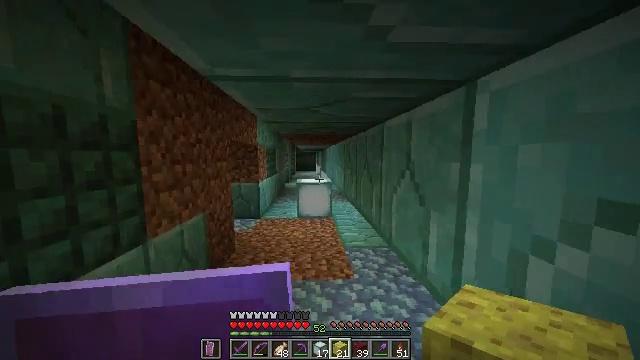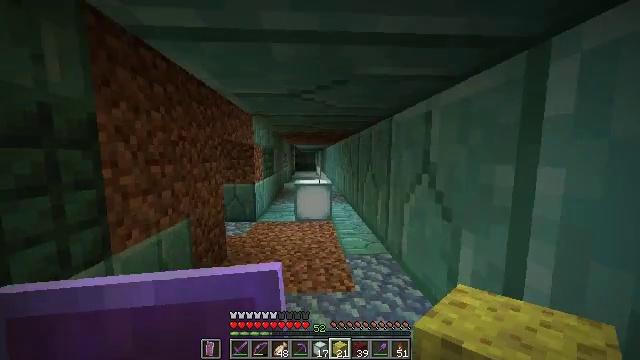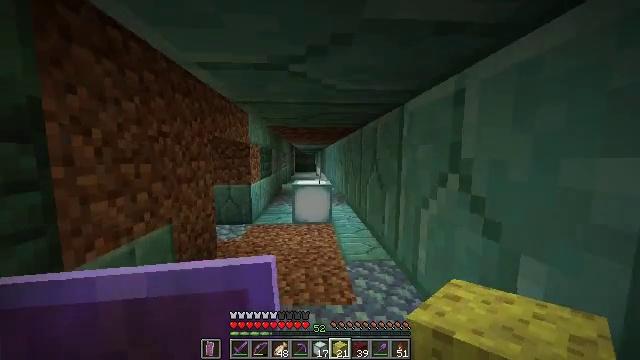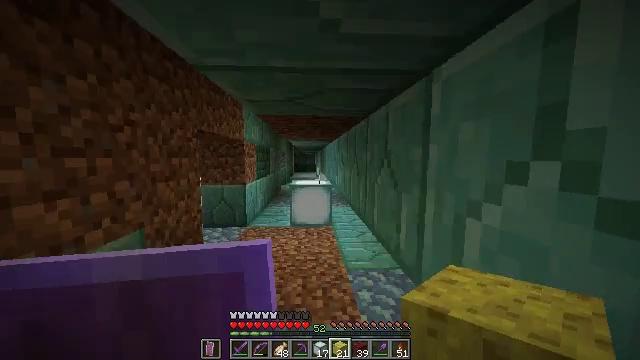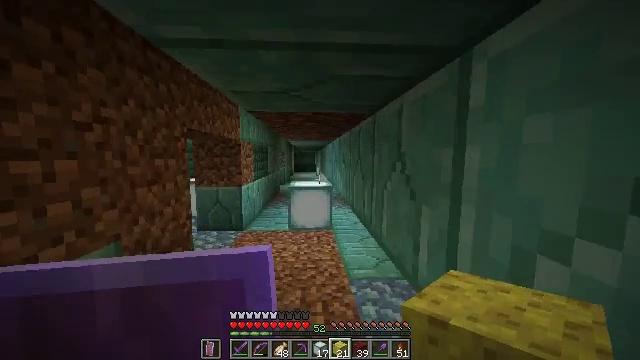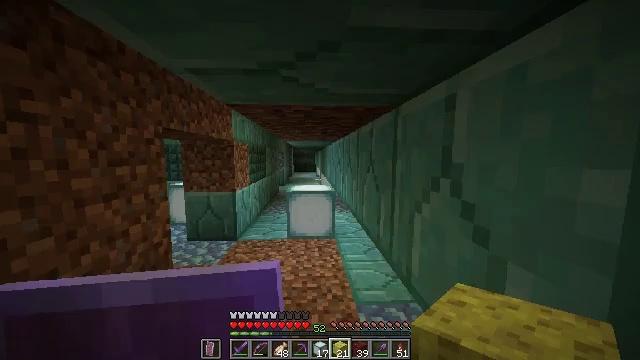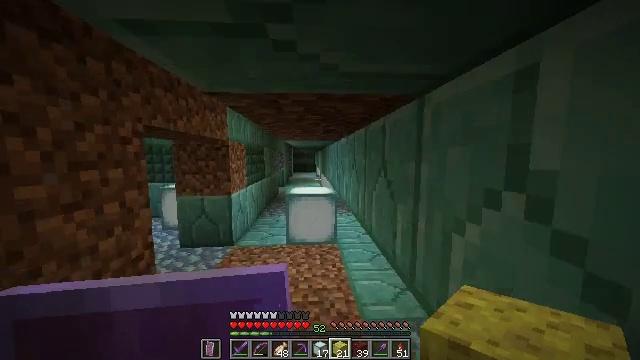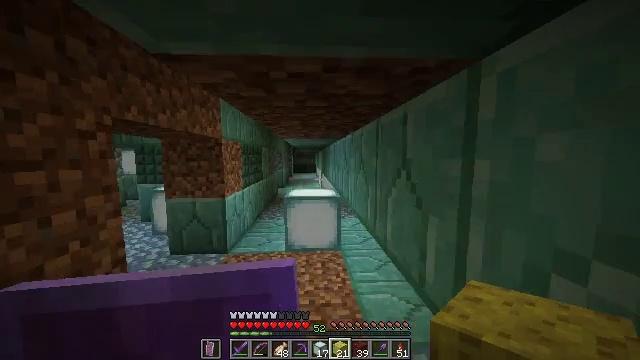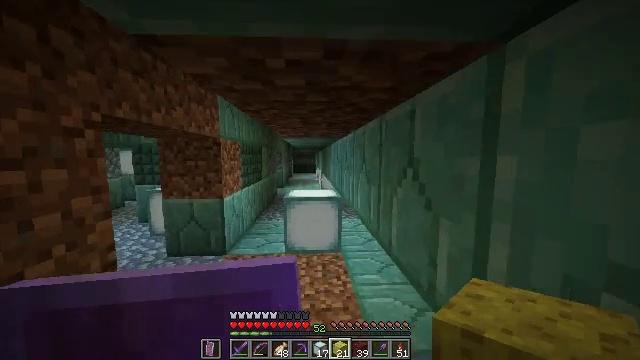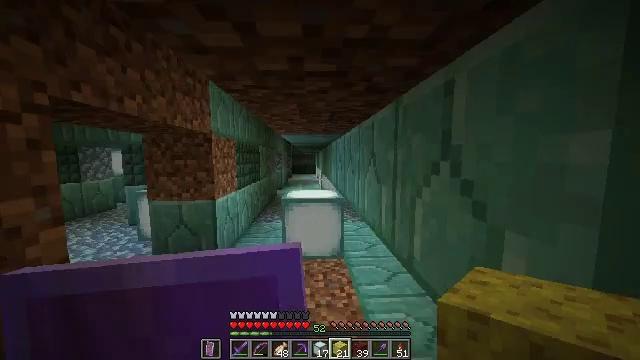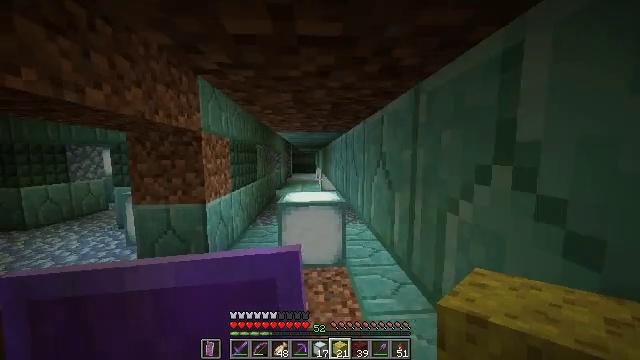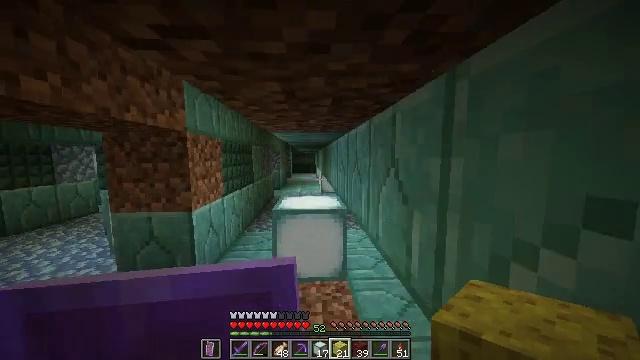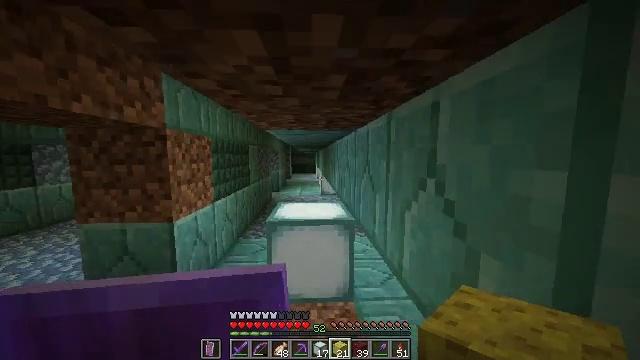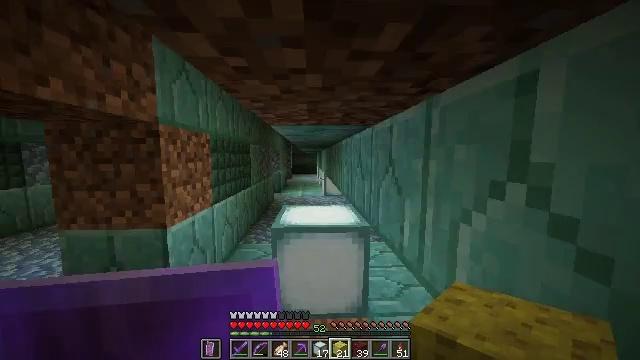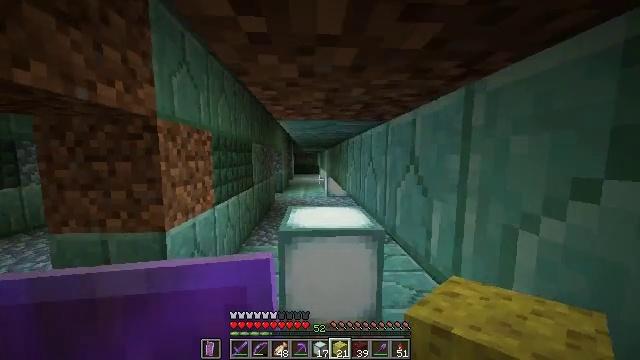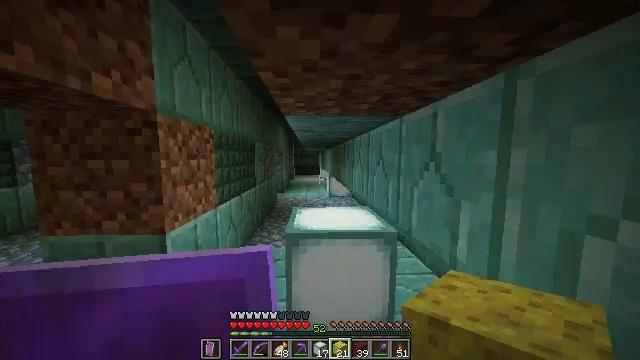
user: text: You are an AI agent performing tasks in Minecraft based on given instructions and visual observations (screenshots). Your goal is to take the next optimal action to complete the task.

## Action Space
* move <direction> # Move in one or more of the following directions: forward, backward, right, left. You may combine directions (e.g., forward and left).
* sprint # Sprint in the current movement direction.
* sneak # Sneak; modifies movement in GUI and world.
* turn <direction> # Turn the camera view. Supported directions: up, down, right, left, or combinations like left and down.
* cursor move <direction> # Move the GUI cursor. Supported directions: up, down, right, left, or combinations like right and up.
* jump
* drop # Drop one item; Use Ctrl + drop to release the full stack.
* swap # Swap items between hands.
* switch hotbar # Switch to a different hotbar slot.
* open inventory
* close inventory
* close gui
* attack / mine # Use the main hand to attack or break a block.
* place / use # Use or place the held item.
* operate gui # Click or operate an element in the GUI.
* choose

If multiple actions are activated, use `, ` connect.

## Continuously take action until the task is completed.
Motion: motion action
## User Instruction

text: Obtain a sea lantern through crafting.
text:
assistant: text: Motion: move forward, sprint
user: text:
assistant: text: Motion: move forward, sprint
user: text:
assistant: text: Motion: move forward, sprint
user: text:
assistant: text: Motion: move forward, sprint
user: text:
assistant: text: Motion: move forward, sprint
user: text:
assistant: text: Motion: move forward, sprint
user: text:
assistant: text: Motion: move forward, sprint
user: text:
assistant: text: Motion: move forward, sprint
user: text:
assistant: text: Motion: move forward, sprint
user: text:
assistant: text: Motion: move forward, sprint
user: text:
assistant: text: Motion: move forward, sprint
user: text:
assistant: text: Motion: move forward and move left, sprint
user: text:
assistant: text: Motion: move forward and move left, sprint
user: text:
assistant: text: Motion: move forward and move left, sprint
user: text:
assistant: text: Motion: move forward and move left, sprint
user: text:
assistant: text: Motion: move forward and move left, sprint
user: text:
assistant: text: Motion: move forward and move left, sprint
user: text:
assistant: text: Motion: move forward, sprint
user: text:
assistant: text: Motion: move forward, sprint
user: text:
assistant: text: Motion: move forward, sprint
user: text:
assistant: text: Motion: move forward, sprint
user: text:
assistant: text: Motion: move forward, sprint
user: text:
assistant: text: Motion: move forward, sprint
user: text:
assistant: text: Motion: move forward, sprint
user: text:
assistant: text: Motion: move forward, sprint
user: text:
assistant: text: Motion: move forward, sprint
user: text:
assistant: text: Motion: move forward, sprint
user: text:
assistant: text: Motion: move forward, sprint
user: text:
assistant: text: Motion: move forward, sprint
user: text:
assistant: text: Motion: move forward, sprint